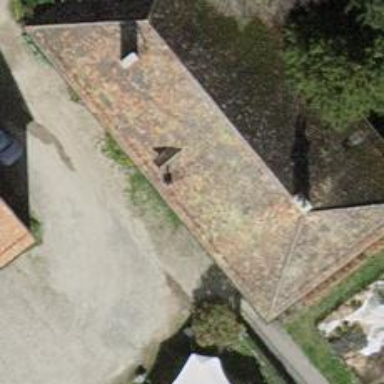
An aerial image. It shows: Rural barn.